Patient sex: M
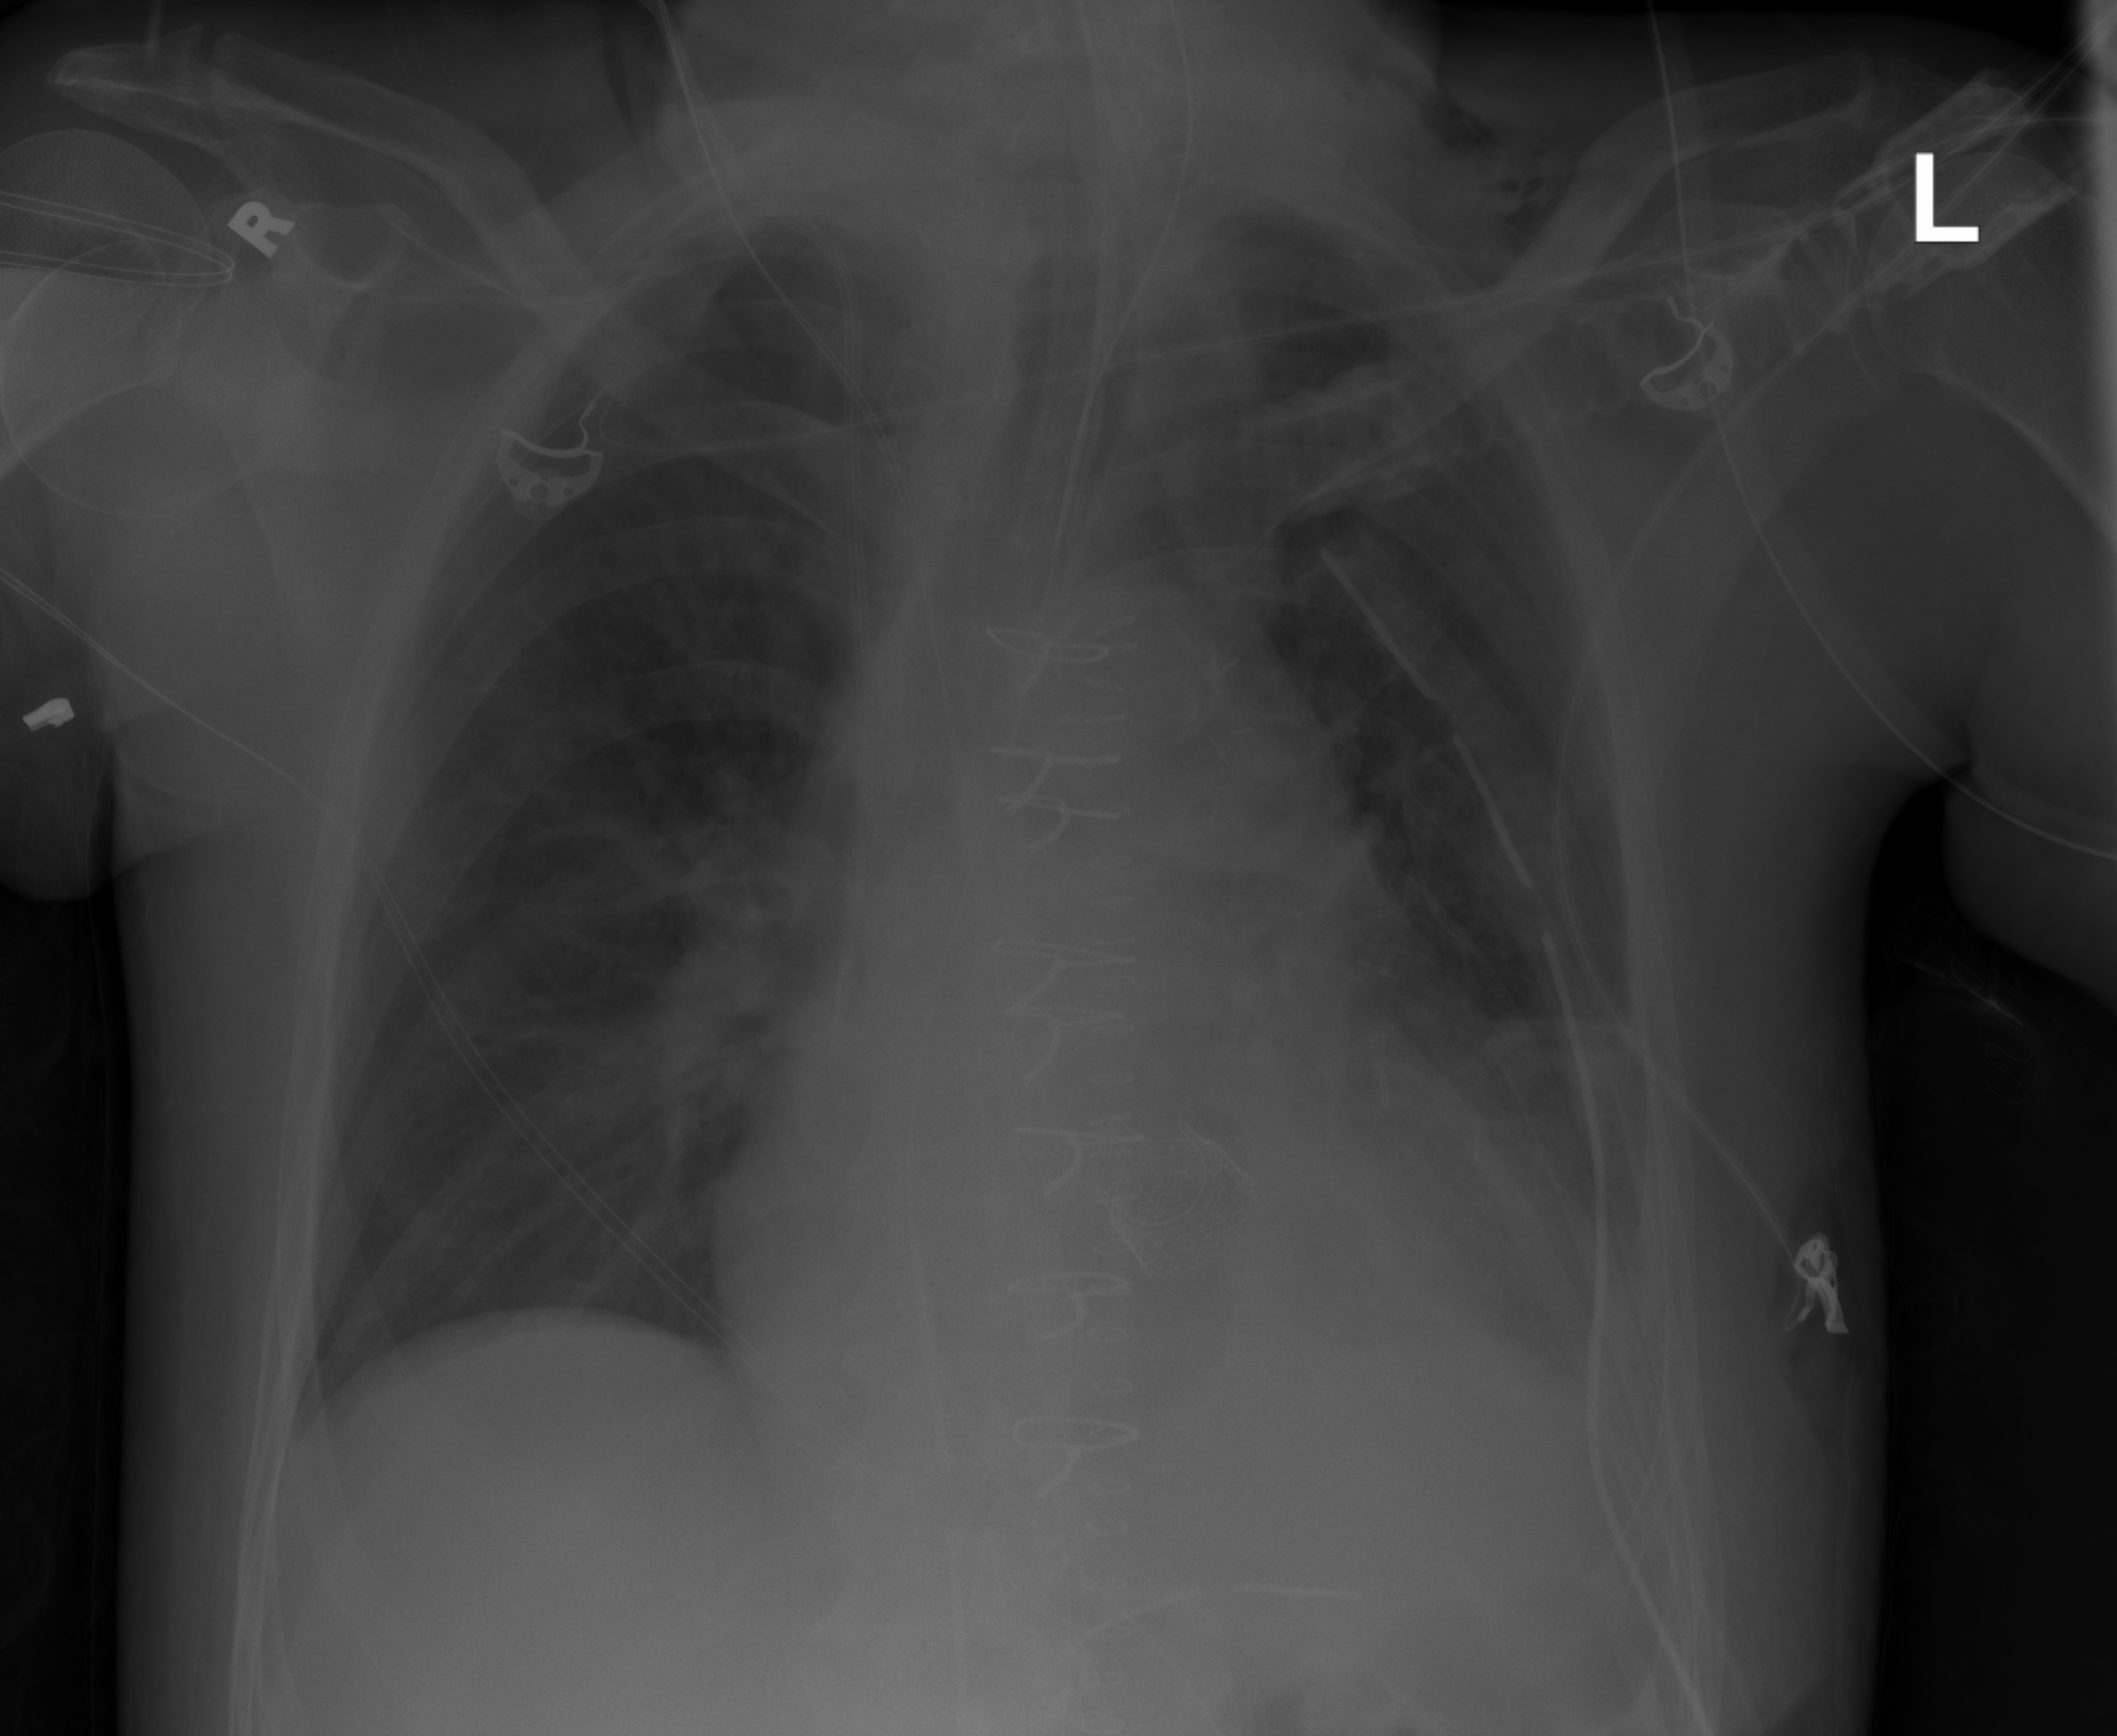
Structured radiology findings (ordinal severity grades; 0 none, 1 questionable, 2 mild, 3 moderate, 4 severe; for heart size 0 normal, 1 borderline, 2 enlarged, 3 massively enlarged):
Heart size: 3
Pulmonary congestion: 2
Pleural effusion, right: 0
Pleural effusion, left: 2
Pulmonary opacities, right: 0
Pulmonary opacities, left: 0
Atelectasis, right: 0
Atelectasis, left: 2